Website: apple
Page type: account-selection
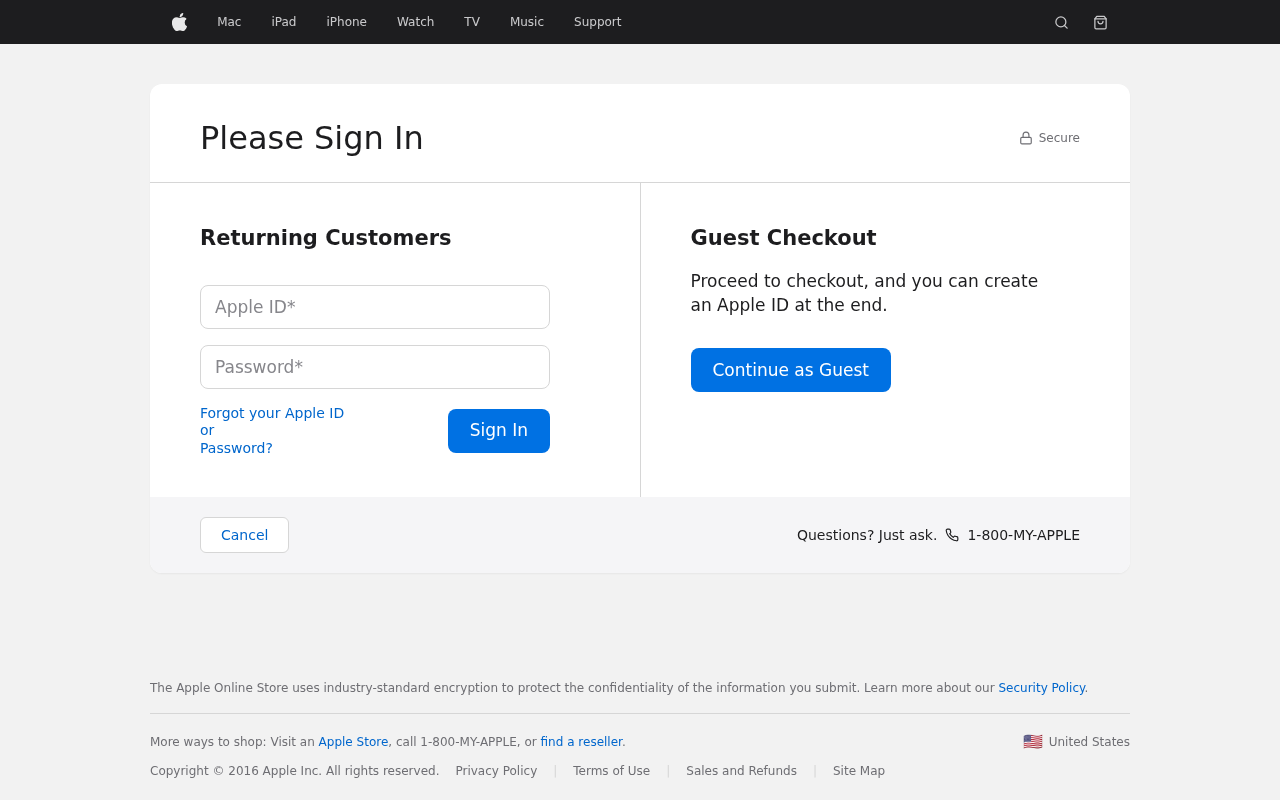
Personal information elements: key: PII_LOGIN_USERNAME
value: carlagarcia71